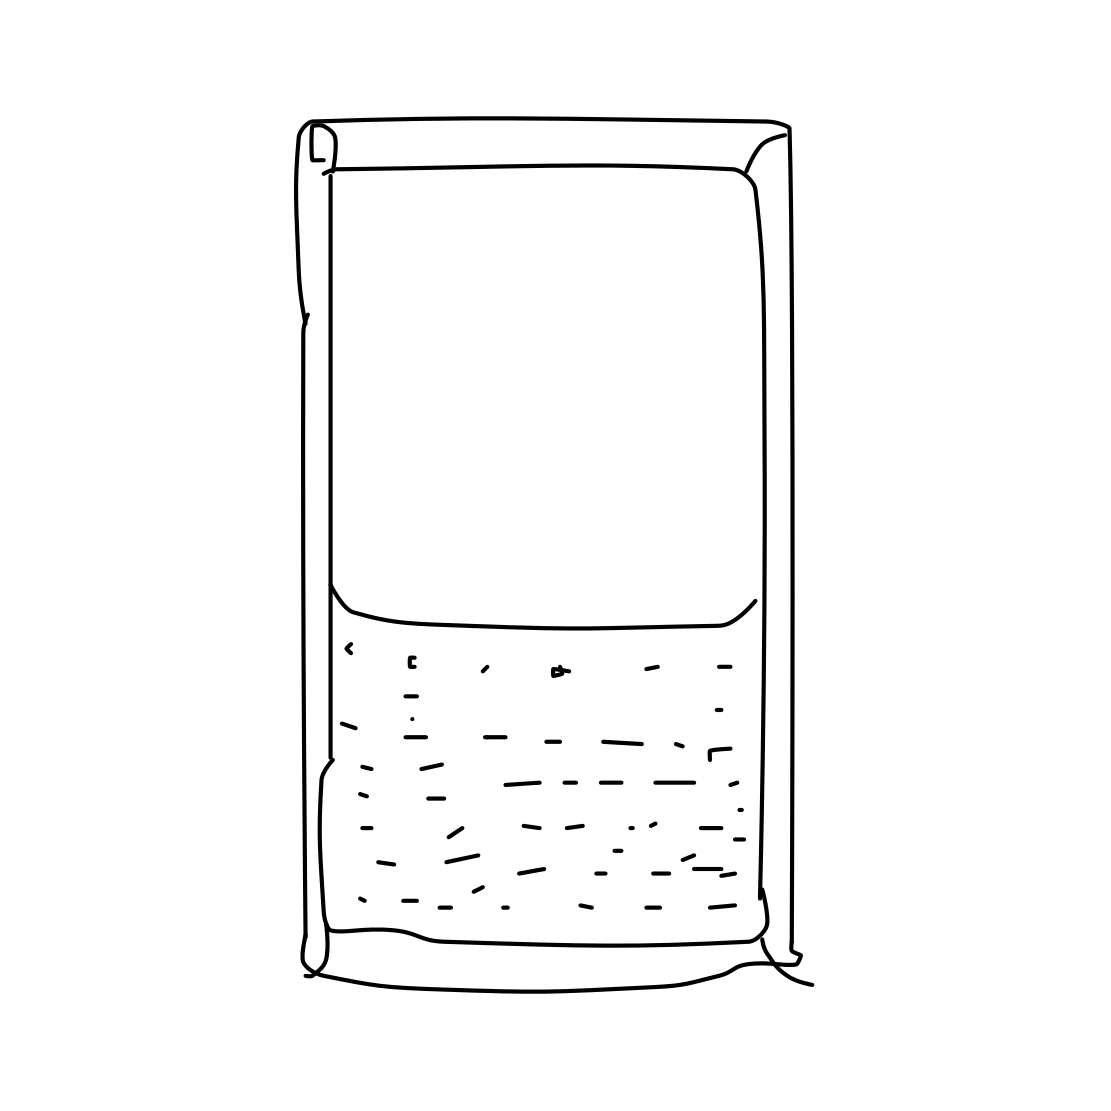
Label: cell phone